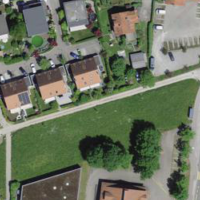
EUNIS habitat code: 55
Species observed at this site:
Petasites albus